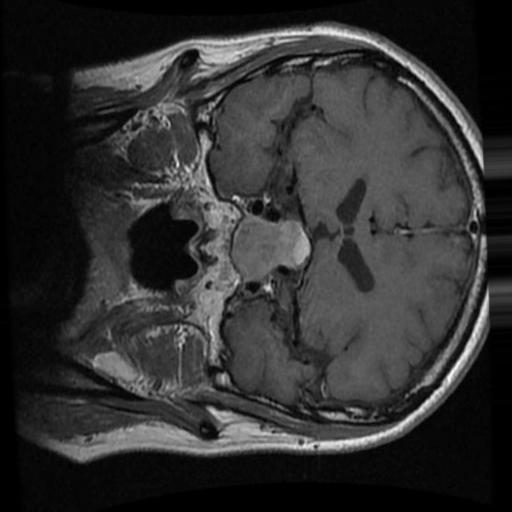
Label: brain_tumor